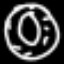
Label: donut